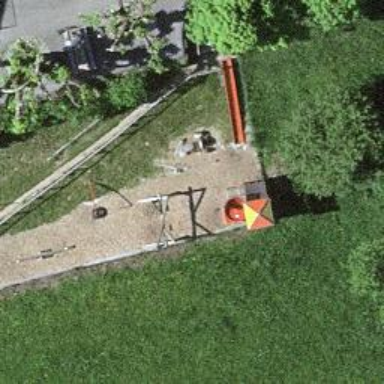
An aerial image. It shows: Playground with swings.